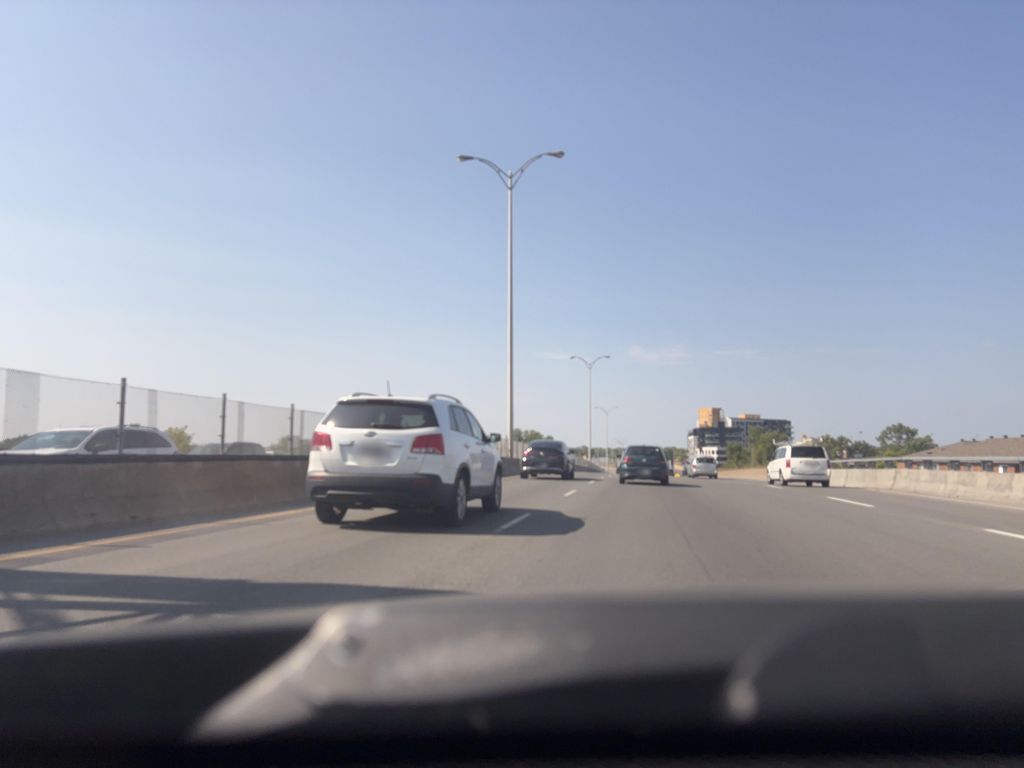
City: montreal